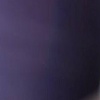
Label: space